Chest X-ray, AP view. Patient: 42 years old, sex M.
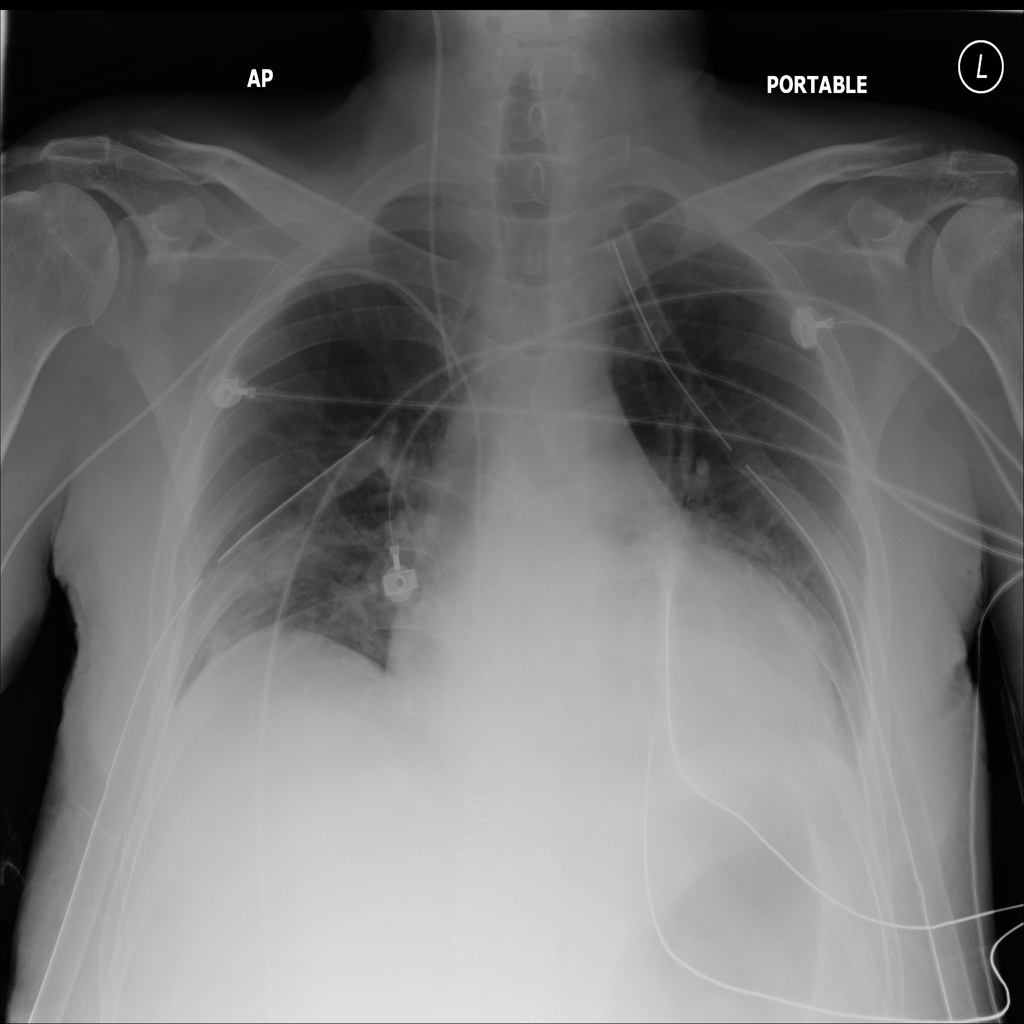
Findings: Atelectasis, Infiltration